Question: Is it possible to create a fluid width LI with background imaage that adjusts its size based on content and doesn't follow the width of a parent DIV.
If possible, using only CSS.
'''
<div id="navbody">
<!--Button Start-->
<ul id="button">
<li>
Home
<div class="btnright"></div>
</li>
<li>
About Us
<div class="btnright"></div>
</li>
</ul>
<!--Button End-->
</div>
'''
LI contains a background:

NOTE: this has an irregular left shape
Then a DIV is used to end the irregular right shape
The menu is contained in a parent div with a fixed width
[ ]
[[ Home ] [ About Us ] ]
As you can see, I want the LI's to auto adjust based on content.
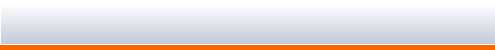
Answer: Oh. I didn't understand your question properly until you posted the code sample.
Here's a mock-up:
'''
<div style="width: 500px;border: 1px solid Blue;">
<ul style="padding-left:0;margin-left:0;">
<li style="list-style-type: none;">
<div style="float:left; height:24px;width:20px;background-color:Green;"></div>
<div style="float:left;height:24px;background-color:Yellow;">Some content here</div>
<div style="float:left; height:24px;width:20px;background-color:Red;"></div>
<div style="clear:both;">
</li>
<li style="list-style-type: none;">
<div style="float:left; height:24px;width:20px;background-color:Green;"></div>
<div style="float:left;height:24px;background-color:Yellow;">Some other content here</div>
<div style="float:left; height:24px;width:20px;background-color:Red;"></div>
<div style="clear:both;">
</li>
</ul>
</div>
'''
The green div is your left part of the image, the red one is your right part of the image and the yellow one is your repeating center of the image. To do this you should slice your image into these 3 parts and add them as backgrounds for the 3 'div's. Just fiddle with the dimension to make it suite your desired output.
Hope this helps,
Alin